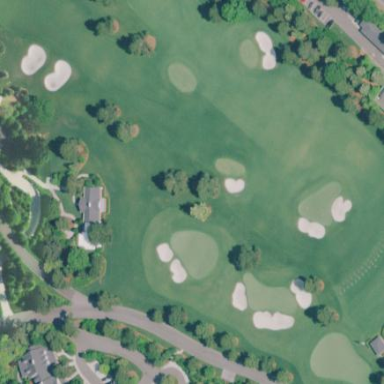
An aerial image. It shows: Rough grassy area used for golf.